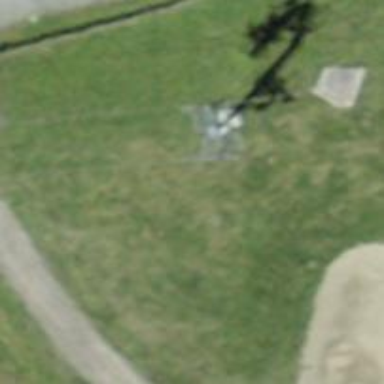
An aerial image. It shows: Pylon used for aerialway.